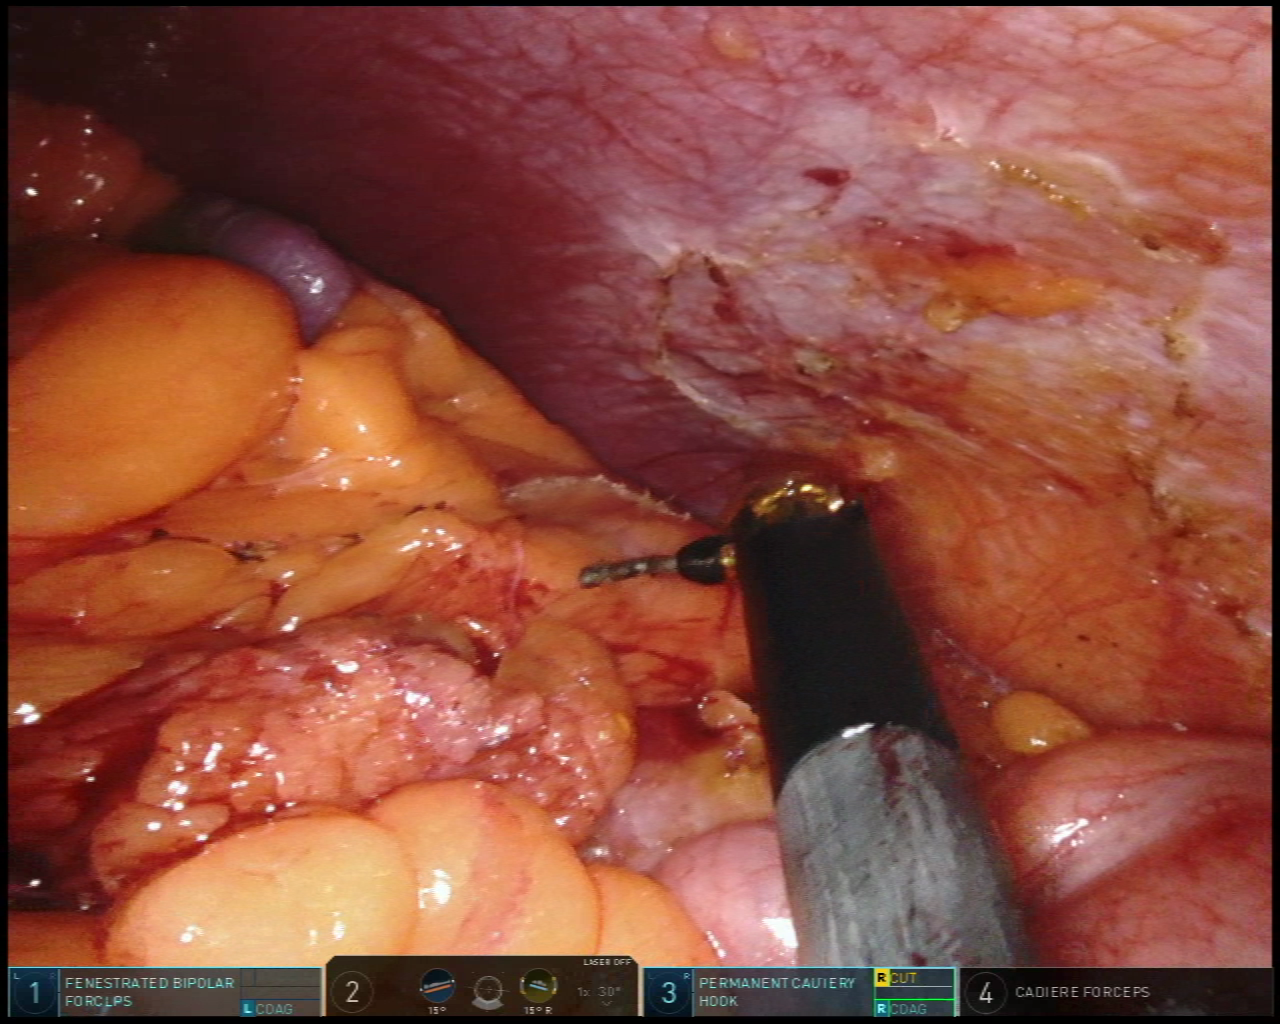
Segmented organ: spleen
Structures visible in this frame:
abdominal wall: yes
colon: yes
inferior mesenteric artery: no
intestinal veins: no
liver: no
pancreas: no
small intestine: no
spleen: yes
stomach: no
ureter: no
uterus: no
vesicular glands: no